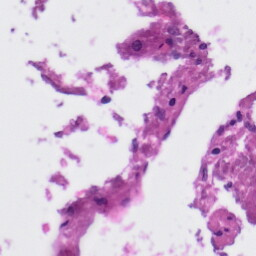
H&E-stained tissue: Liver